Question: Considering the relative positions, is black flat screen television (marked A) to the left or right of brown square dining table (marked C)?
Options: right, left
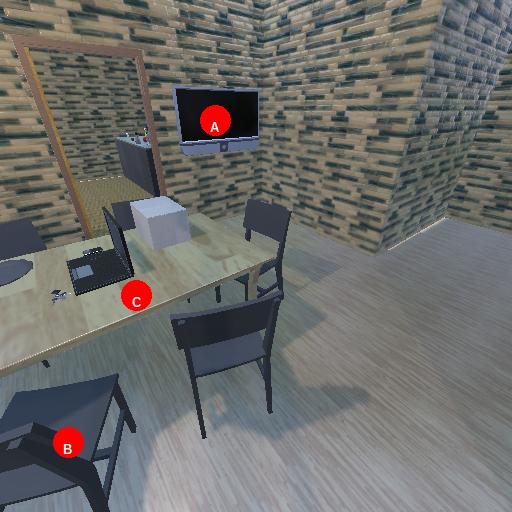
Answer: right